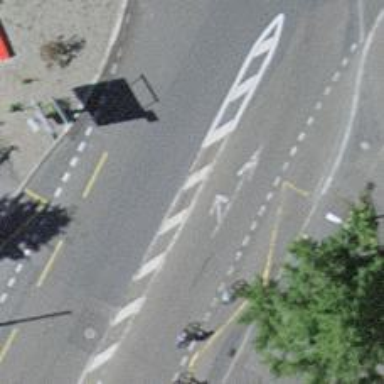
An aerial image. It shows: Unclassified road with asphalt surface. There is soft lane on the left side for cycling.